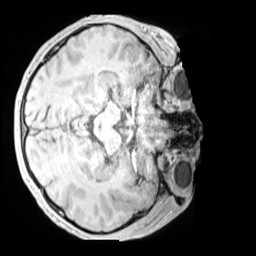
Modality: MP2RAGE
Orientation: axial
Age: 12
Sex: male
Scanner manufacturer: siemens
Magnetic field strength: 3 T
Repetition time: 4 s
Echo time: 0.00303 s